Field crop: tomato
Growth stage: 1
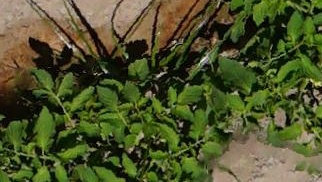
Species: tomato